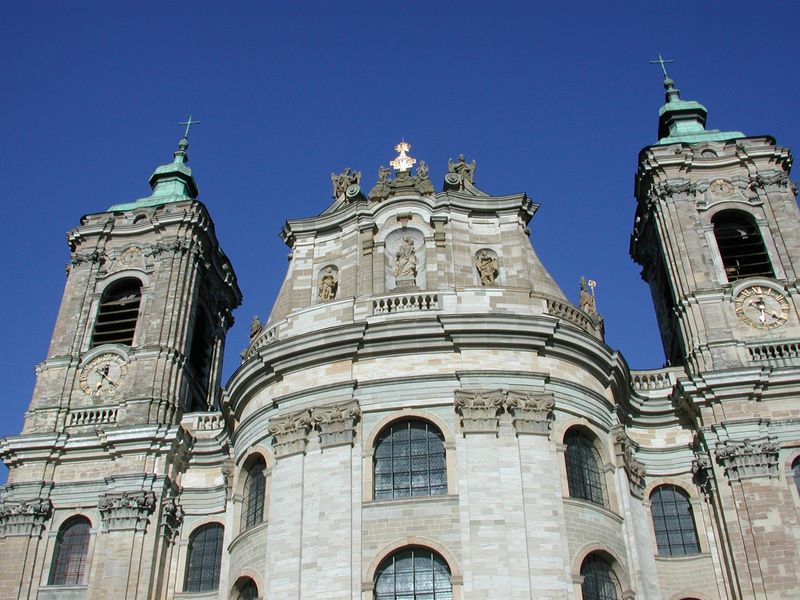
Titel: Kloster Weingarten
Künstler: Franz Beer
Standort: Weingarten, Abteikirche (EU - D - BW)
Schlagwörter: blau, himmel, fenster, architektur, barock, brüstung, kirche, turm, skulptur, statue, fassade, pilaster, figuren, rundbogen, uhr, nische, spanisch, kreuz, türme, kathedrale, voluten, sandstein, apsis, chor, nischen, rundbogenfenster, westfassade, balustarde, uhren, fenszer, spsis, kirche+barock, kreuzr